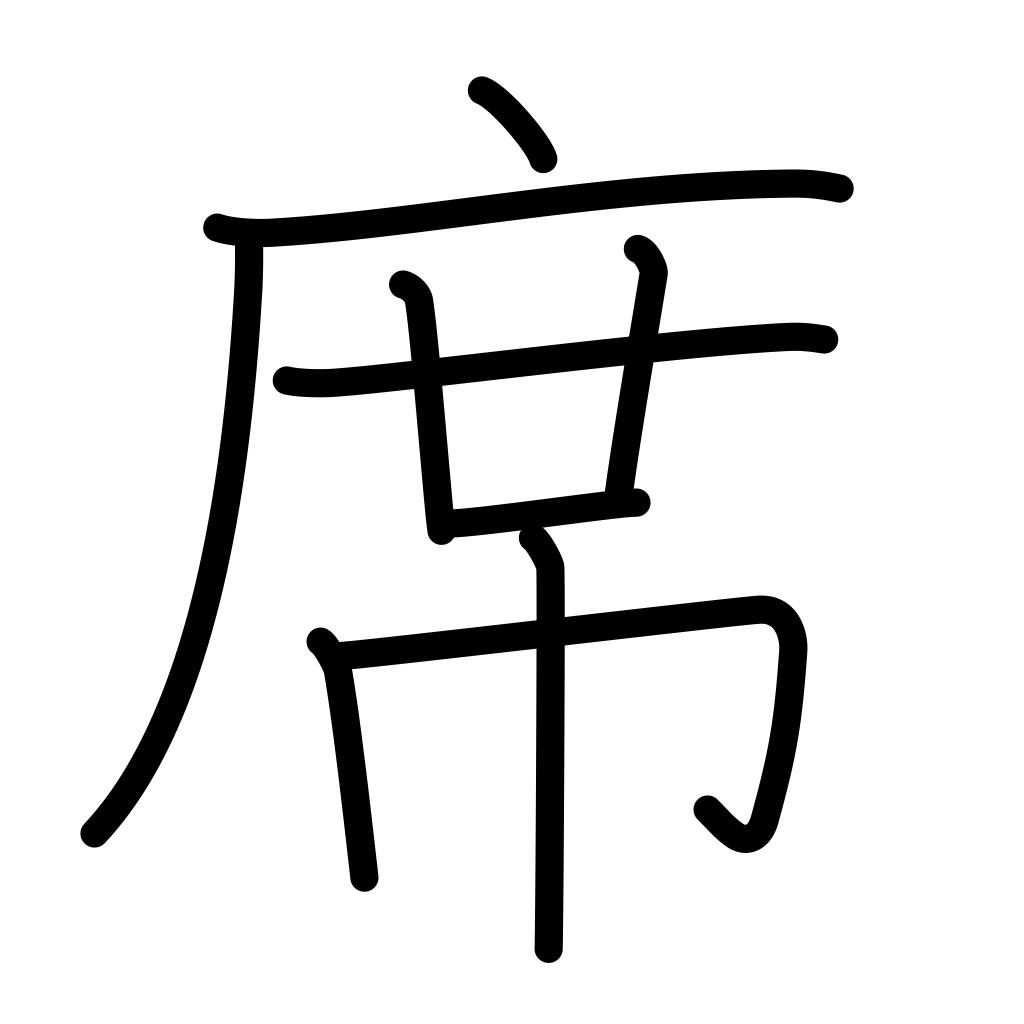
Meaning: seat, mat, occasion, place